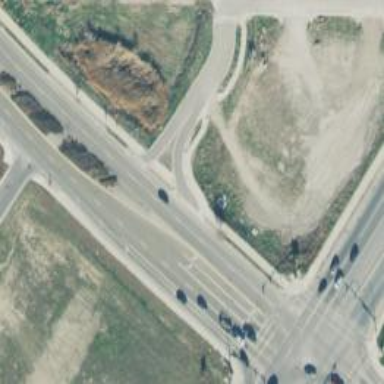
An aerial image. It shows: Unmarked crossing on the road.